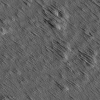
Atmospheric dust classification: not_dusty